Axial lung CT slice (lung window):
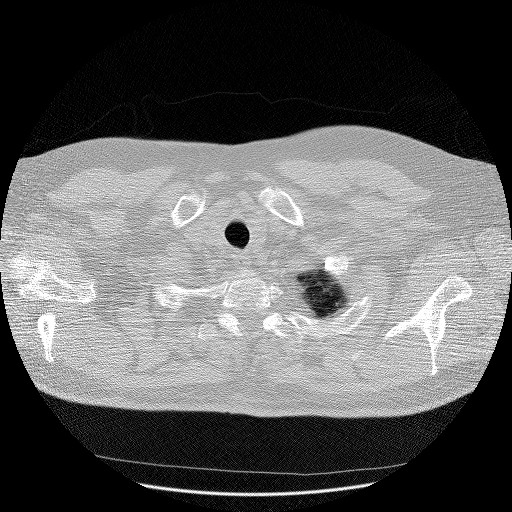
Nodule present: no